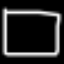
Label: square